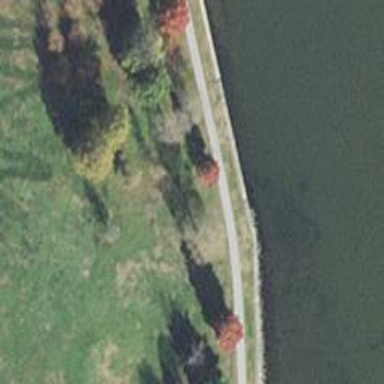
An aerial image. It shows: Asphalt path with excellent trail visibility.